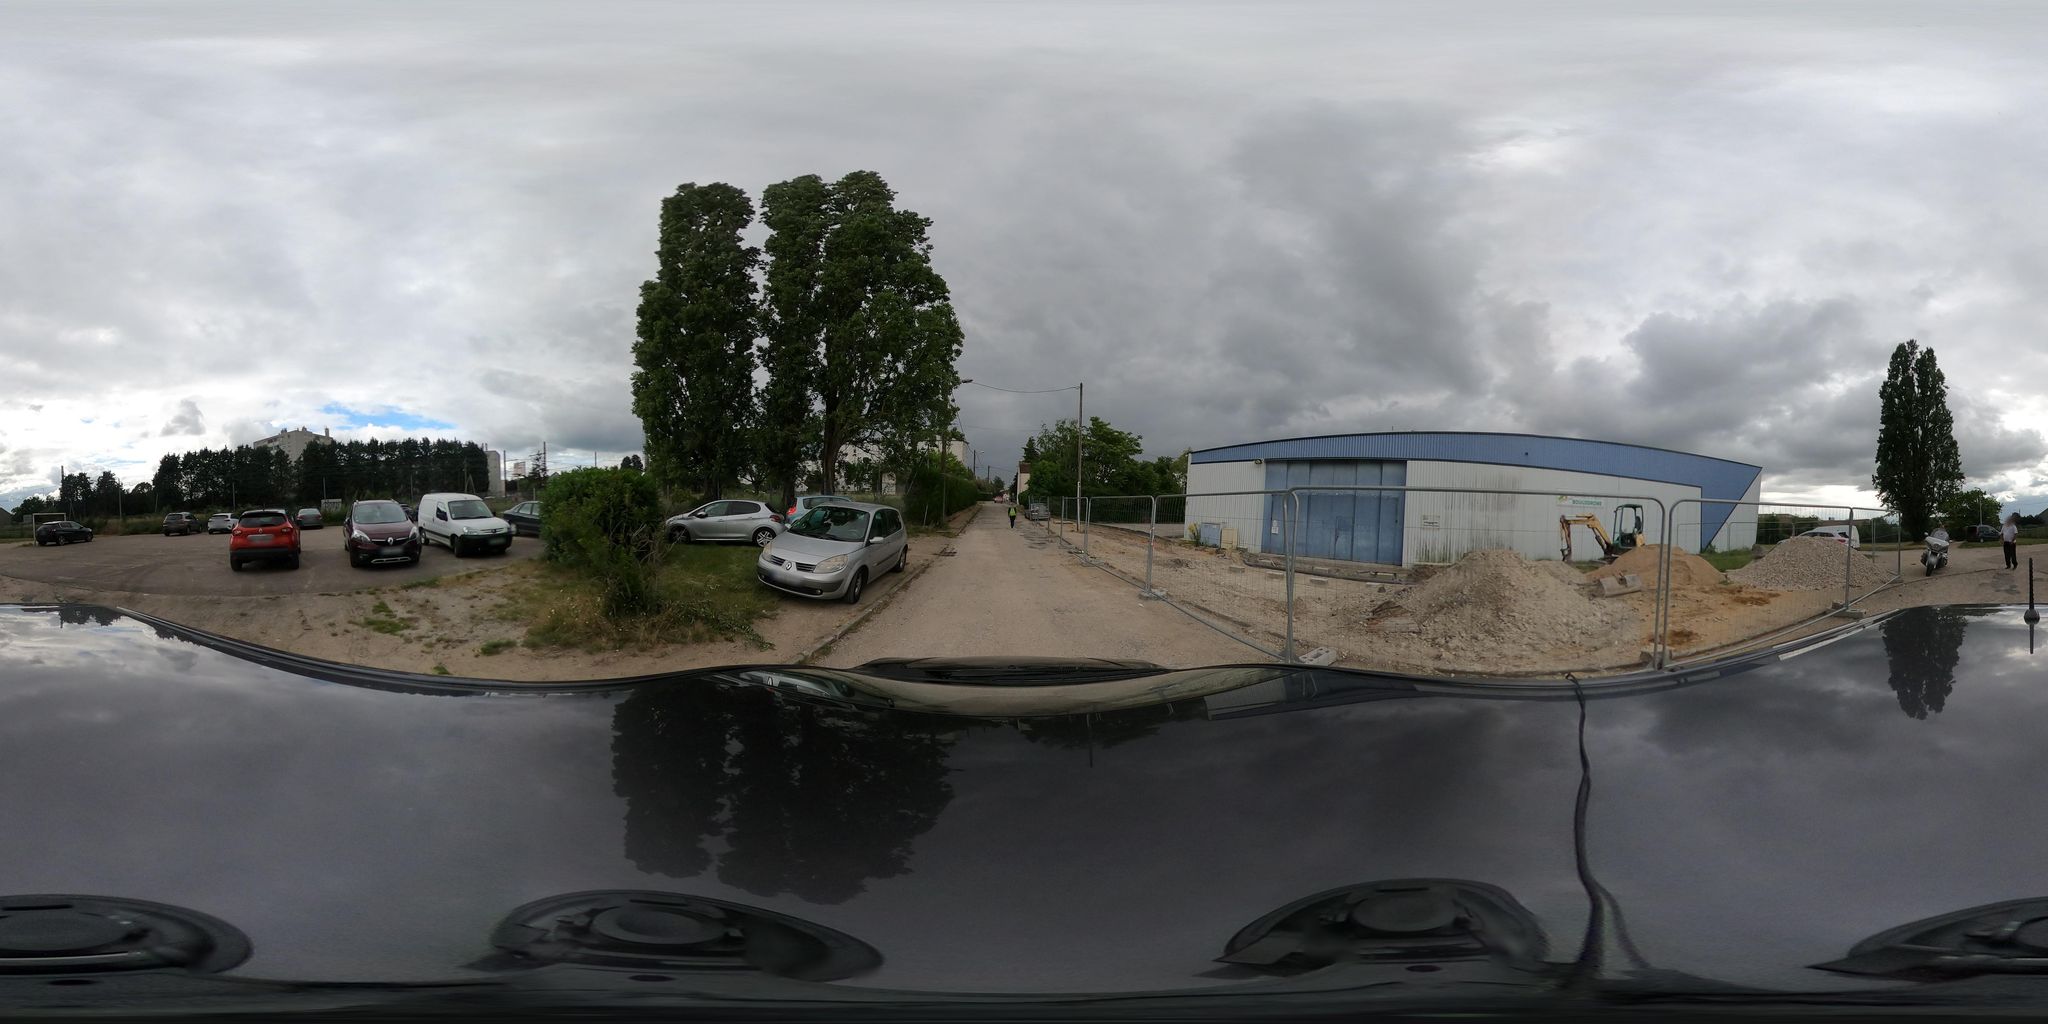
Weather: cloudy
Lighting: day
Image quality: slightly poor
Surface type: cycling surface
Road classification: steps, residential, path
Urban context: urban centre
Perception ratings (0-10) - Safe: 2, Lively: 0.36, Beautiful: 2.74, Boring: 4.29, Depressing: 3.14, Wealthy: 4.31